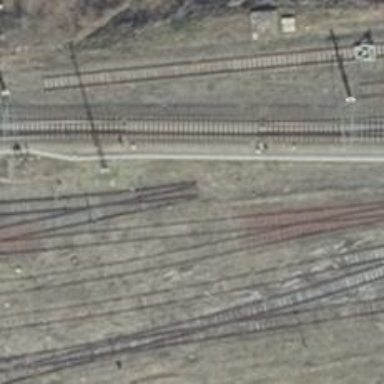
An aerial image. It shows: Railway switch.